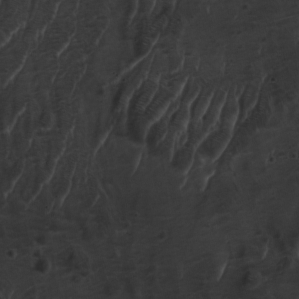
Label: non_frost